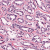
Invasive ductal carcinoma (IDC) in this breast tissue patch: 1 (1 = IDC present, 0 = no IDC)